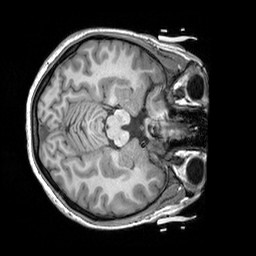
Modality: T1w
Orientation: axial
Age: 24
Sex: female
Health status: healthy
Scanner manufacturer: siemens
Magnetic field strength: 3 T
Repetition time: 2.3 s
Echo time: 0.00303 s